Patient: sex M, age 55
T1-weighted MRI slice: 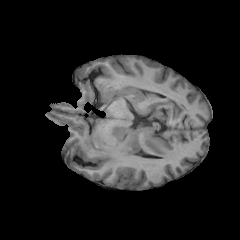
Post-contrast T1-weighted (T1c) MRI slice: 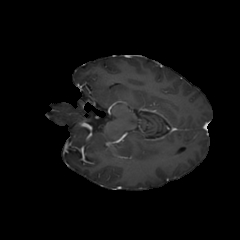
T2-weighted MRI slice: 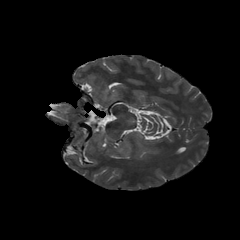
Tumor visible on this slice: yes
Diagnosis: Astrocytoma, IDH-wildtype
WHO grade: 2